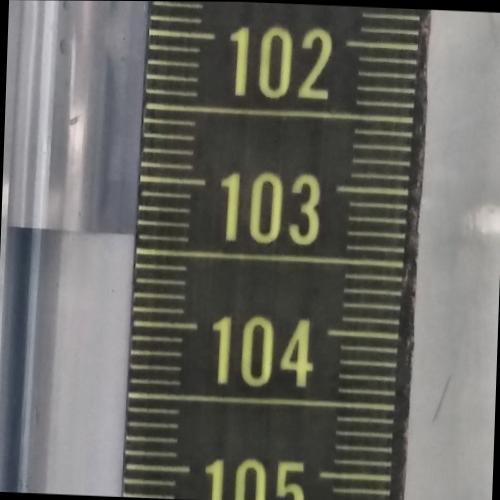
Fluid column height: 103.4 cm